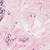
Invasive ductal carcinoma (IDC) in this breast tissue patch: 0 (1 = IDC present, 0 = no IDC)